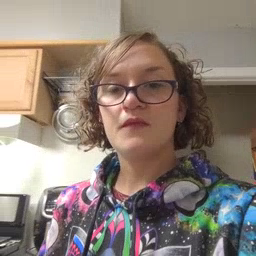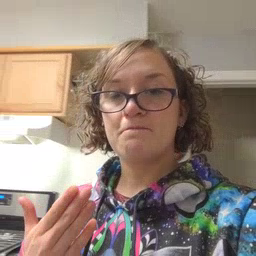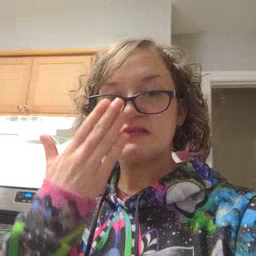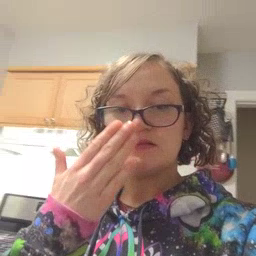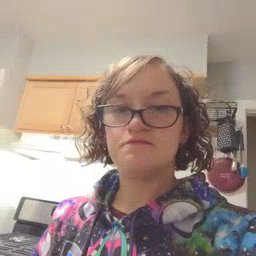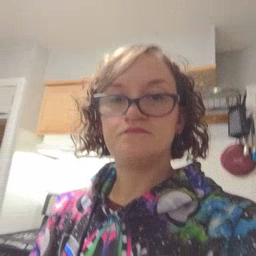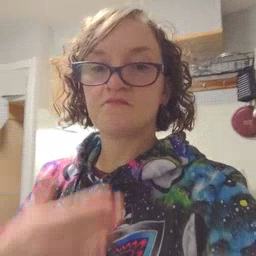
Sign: mitten